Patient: sex F, age 71
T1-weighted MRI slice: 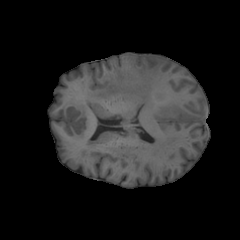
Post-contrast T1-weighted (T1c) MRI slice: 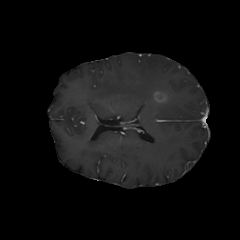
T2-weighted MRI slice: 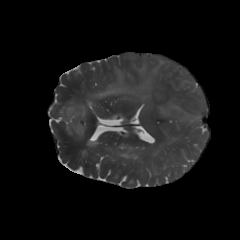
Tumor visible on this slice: yes
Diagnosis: Glioblastoma, IDH-wildtype
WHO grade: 4